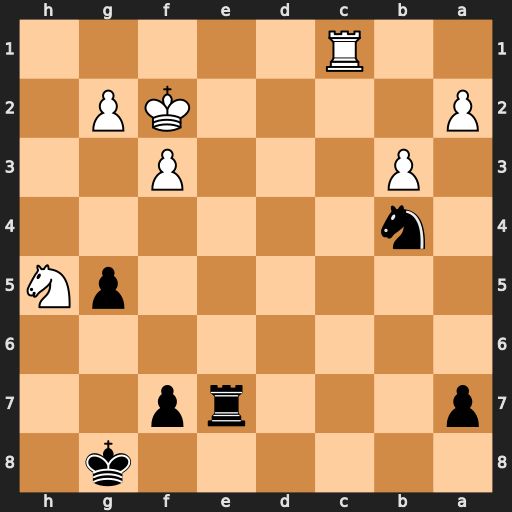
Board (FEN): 6k1/p3rp2/8/6pN/1n6/1P3P2/P4KP1/2R5
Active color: b
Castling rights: -
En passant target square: -
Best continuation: Nd3+ Kg3 Nxc1